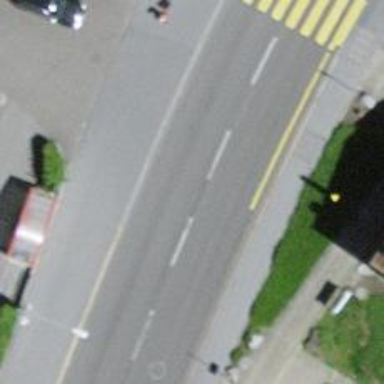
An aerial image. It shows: Bus stop with designated public transport stop position.